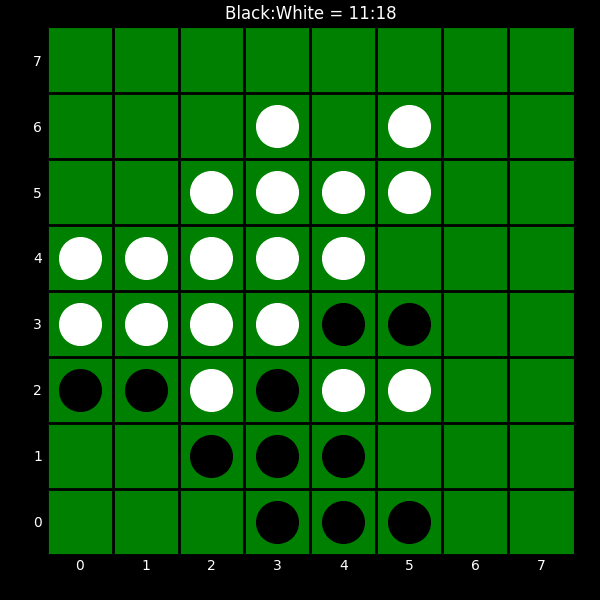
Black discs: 11
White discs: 18